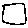
Label: square